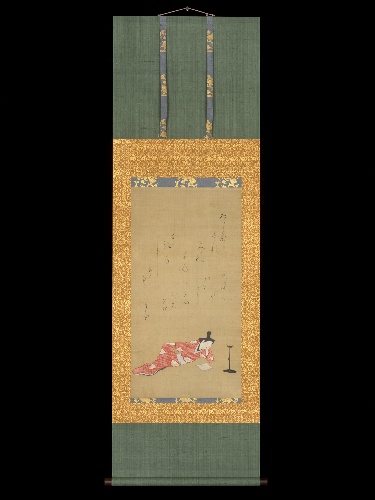
Title: 遊女藻塩読書図|The Courtesan Moshio Reading a Book
Artist: Unidentified
Date: mid-17th century
Object type: Hanging scroll
Classification: Paintings
Medium: Hanging scroll; ink and color on silk
Culture: Japan
Period: Edo period (1615–1868)
Dimensions: Image: 25 1/2 × 13 3/8 in. (64.8 × 34 cm)
Overall with mounting: 56 7/8 × 19 13/16 in. (144.5 × 50.4 cm)
Department: Asian Art
Credit line: Mary and Cheney Cowles Collection, Gift of Mary and Cheney Cowles, in celebration of the Museum's 150th Anniversary, 2019
Accession year: 2019
Repository: Metropolitan Museum of Art, New York, NY